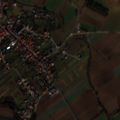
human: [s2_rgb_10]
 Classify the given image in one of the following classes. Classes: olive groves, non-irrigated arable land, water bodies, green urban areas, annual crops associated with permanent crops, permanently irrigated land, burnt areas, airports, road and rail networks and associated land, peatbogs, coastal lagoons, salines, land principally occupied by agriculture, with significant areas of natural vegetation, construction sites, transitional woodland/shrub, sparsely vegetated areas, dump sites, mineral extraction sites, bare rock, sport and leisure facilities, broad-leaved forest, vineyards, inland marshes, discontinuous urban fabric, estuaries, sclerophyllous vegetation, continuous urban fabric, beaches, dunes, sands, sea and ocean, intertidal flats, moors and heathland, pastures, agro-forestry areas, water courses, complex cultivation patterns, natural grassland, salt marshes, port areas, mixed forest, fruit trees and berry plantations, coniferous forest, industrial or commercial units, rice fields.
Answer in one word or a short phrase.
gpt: discontinuous urban fabric, non-irrigated arable land, complex cultivation patterns, land principally occupied by agriculture, with significant areas of natural vegetation, mixed forest